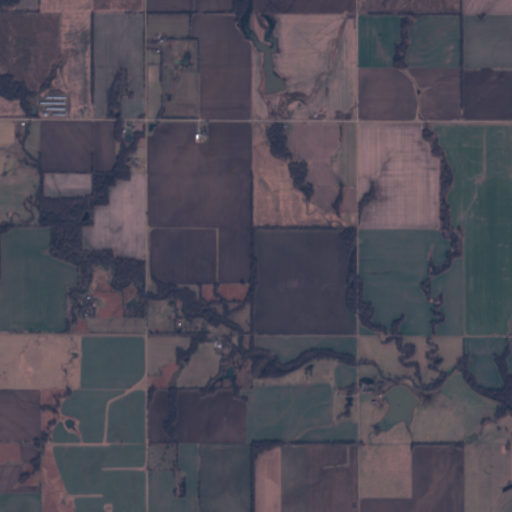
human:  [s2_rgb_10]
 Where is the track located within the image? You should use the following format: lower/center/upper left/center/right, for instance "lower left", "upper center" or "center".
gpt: There is no track in the image.